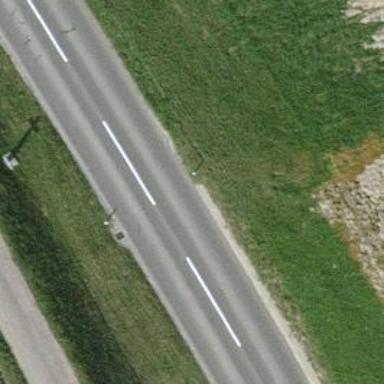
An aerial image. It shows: Secondary road with asphalt surface.